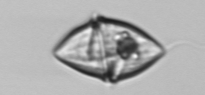
Label: Gyrodinium